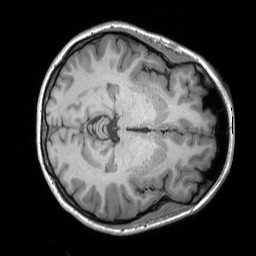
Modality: T1w
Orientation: axial
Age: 25
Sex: female
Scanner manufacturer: siemens
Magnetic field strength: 3 T
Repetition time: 1.9 s
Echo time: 0.00252 s